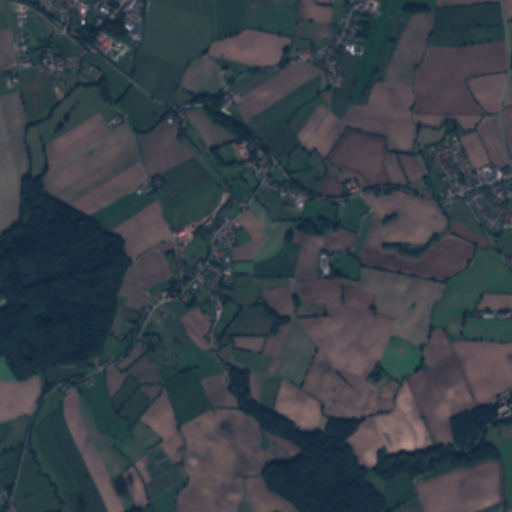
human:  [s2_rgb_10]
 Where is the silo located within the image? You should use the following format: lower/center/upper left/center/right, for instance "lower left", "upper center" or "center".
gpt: The silo is located in the upper left of the image.
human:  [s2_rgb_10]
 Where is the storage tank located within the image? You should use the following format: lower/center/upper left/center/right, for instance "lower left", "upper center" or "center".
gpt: The storage tank is located in the upper left of the image.
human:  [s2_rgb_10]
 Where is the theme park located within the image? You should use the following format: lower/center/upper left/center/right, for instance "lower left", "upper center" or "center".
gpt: The theme park is located in the upper left of the image.
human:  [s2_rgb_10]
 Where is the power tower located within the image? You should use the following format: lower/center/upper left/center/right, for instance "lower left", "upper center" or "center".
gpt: There is no power tower in the image.